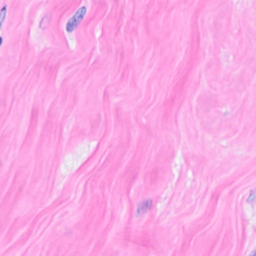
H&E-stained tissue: Breast